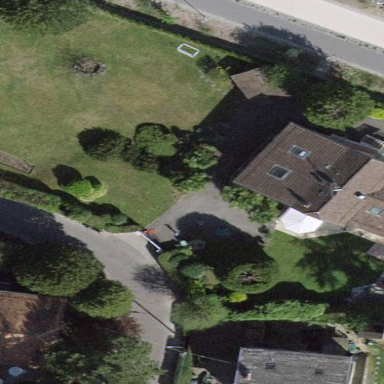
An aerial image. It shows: Garden enclosed by fence.